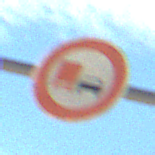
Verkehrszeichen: UeberholverbotKraftfahrzeuge
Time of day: MorningAfternoon
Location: Outdoor (Nature)
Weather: PartlyCloudy
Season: NotSpecified
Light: Natural